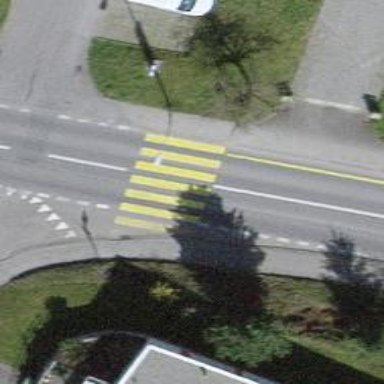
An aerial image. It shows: Kerb barrier.